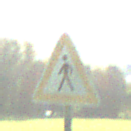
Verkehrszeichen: FussgaengerRechts
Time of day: MorningAfternoon
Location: Outdoor (Nature)
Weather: PartlyCloudy
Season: NotSpecified
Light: Natural